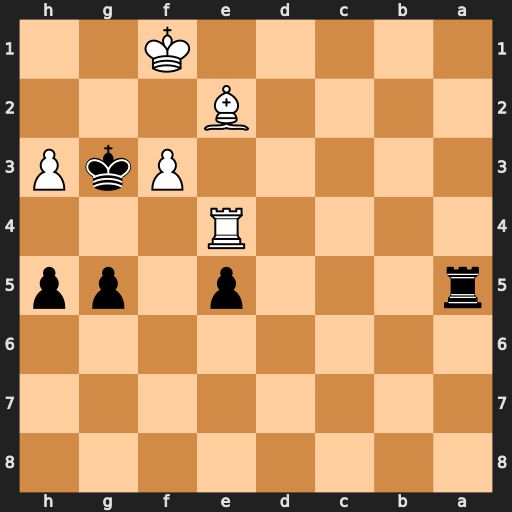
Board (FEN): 8/8/8/r3p1pp/4R3/5PkP/4B3/5K2
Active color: b
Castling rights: -
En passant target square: -
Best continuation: Ra1+ Bd1 Rxd1+ Ke2 Rd5